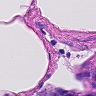
Metastatic tissue present: no